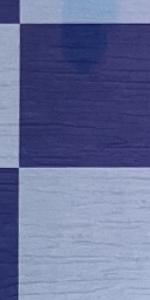
Label: Empty